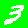
Digit: 3